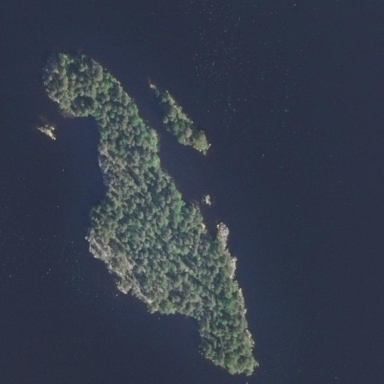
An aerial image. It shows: Islet surrounded by woodland.